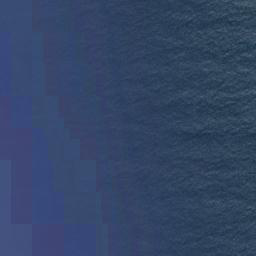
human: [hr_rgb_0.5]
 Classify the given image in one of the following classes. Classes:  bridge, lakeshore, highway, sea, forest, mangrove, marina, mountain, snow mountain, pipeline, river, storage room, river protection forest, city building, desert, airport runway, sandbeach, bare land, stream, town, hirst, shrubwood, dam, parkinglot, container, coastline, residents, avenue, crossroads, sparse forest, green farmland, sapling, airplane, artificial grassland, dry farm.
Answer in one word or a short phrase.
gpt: sea